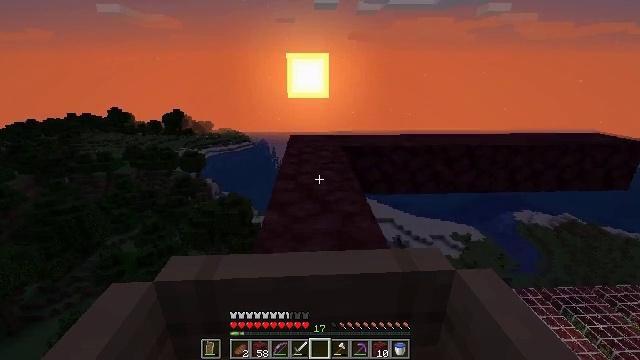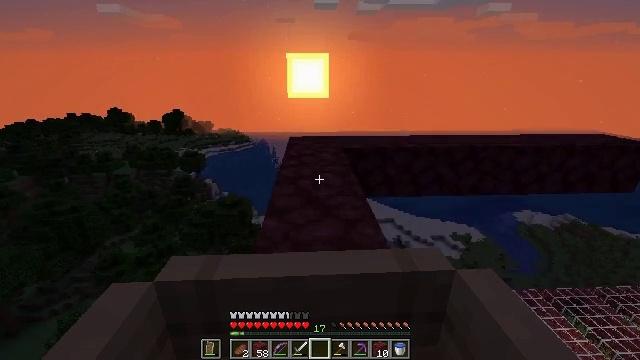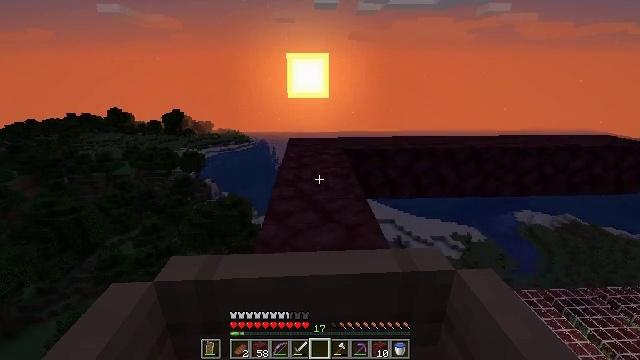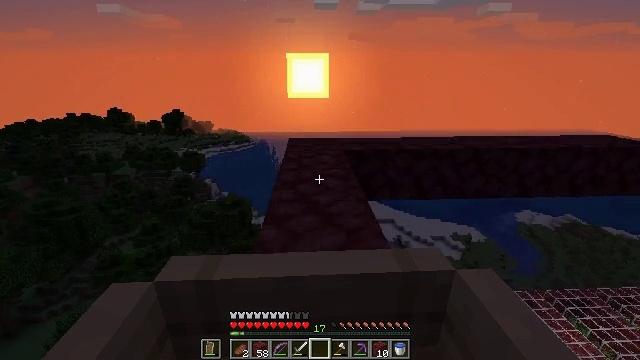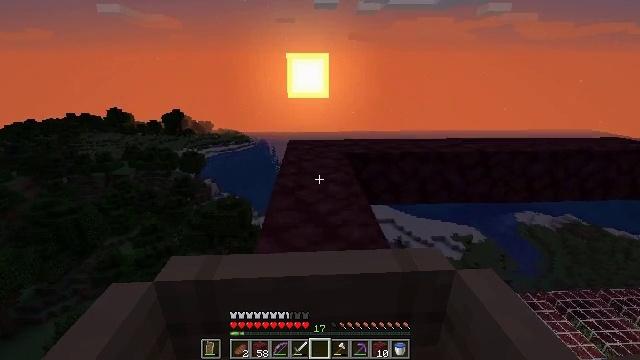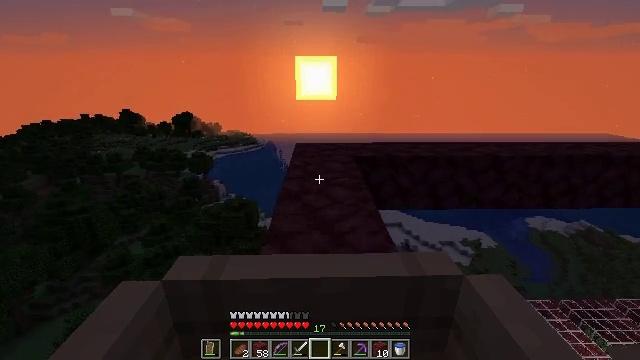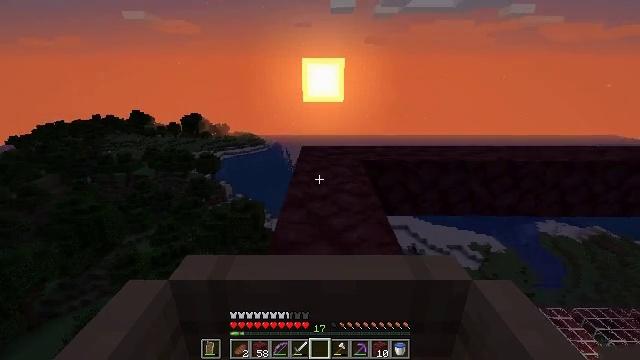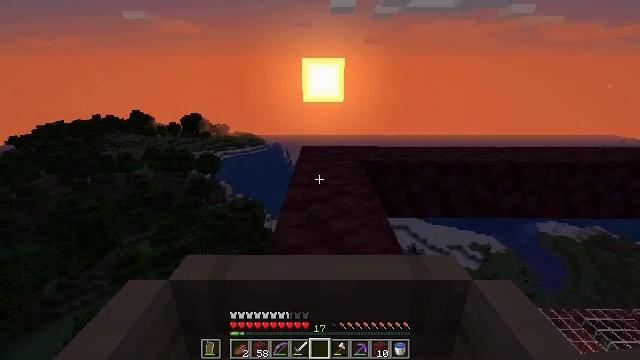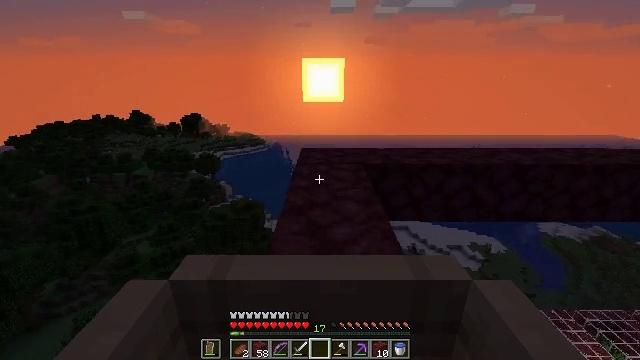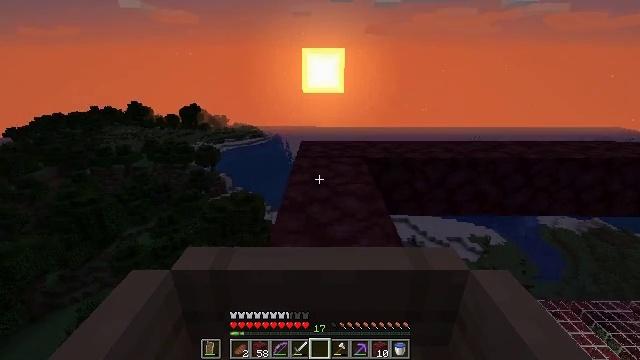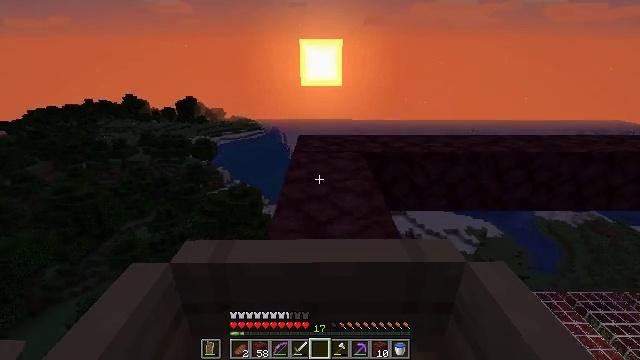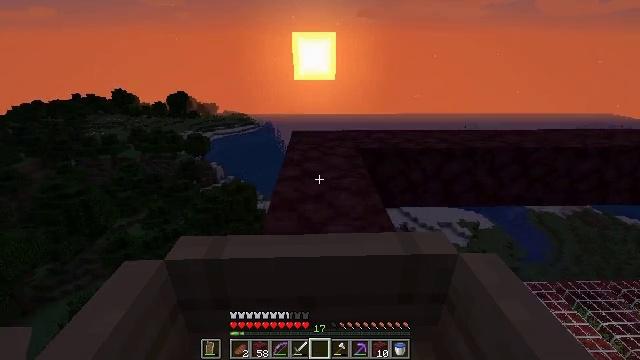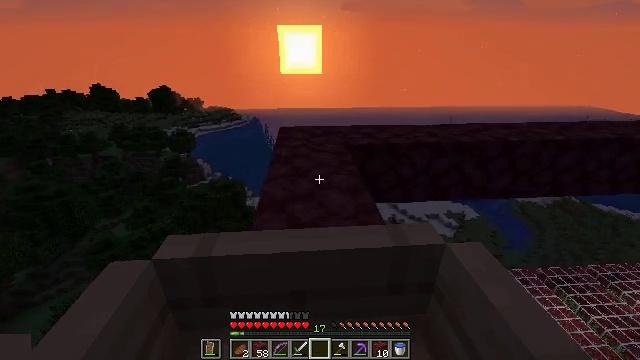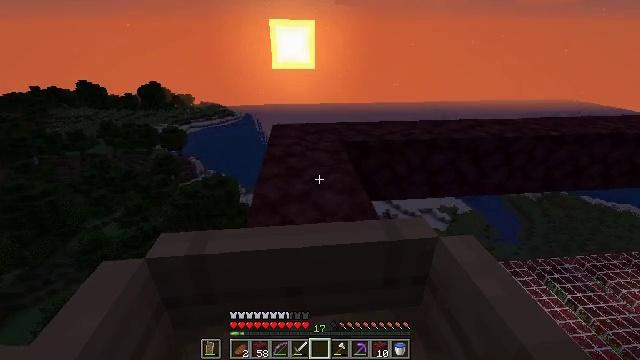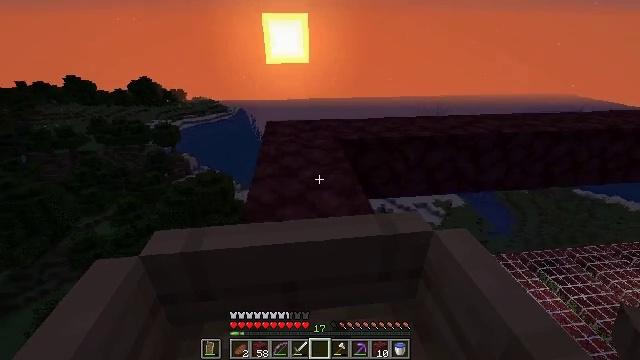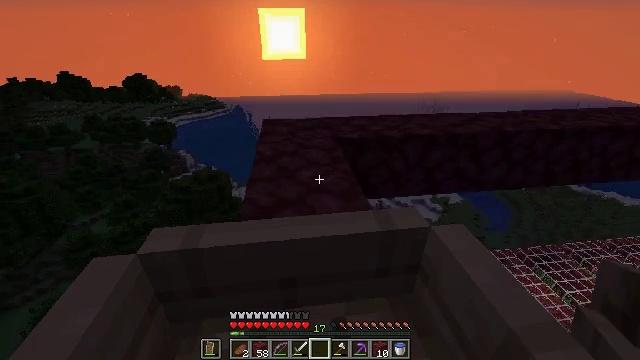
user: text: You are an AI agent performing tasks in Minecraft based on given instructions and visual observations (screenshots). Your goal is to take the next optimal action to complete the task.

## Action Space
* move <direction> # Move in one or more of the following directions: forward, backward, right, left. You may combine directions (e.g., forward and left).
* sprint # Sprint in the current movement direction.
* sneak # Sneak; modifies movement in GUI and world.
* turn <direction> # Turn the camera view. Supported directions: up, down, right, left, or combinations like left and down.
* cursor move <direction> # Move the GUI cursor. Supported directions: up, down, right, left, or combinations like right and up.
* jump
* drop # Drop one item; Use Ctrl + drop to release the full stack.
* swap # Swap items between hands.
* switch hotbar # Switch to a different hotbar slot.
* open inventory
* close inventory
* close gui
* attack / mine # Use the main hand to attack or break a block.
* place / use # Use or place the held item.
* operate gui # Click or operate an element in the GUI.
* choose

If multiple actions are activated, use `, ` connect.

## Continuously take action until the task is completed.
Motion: motion action
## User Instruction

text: Break the white bed to relocate it.
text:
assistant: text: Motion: move forward
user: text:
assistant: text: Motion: move forward
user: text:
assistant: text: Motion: move forward
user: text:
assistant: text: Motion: move forward
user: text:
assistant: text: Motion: move forward, turn left
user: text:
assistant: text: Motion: move forward, turn left
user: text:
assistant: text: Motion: move forward
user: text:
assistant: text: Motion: move forward
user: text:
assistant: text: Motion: move forward, turn down
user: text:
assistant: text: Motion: move forward, turn down
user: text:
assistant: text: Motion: move forward, turn right and down
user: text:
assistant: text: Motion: move forward, turn right and down
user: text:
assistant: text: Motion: move forward, turn right
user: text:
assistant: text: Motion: move forward, turn right and down
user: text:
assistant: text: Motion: move forward
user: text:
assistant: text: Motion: move forward
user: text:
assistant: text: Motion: move forward
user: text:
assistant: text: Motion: move forward
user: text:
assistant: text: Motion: move forward
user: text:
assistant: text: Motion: move forward
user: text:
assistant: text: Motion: move forward
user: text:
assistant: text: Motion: move forward
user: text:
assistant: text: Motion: move forward
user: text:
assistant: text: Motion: move forward
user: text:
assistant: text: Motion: move forward
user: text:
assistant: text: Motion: move forward
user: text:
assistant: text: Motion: move forward
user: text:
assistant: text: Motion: move forward
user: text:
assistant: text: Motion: move forward
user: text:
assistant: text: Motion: move forward